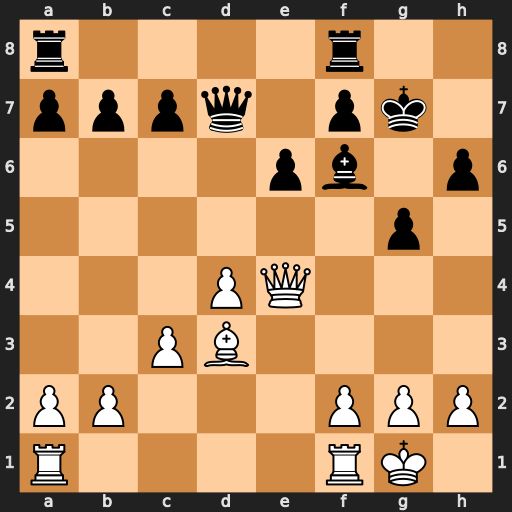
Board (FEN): r4r2/pppq1pk1/4pb1p/6p1/3PQ3/2PB4/PP3PPP/R4RK1
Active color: w
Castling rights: -
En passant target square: -
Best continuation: Qh7#